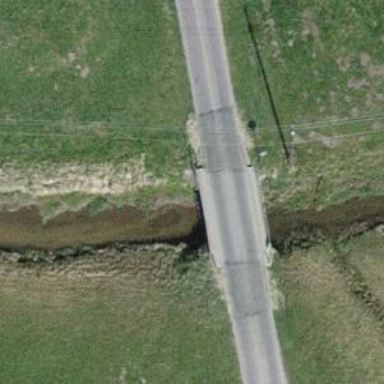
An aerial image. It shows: Tertiary road passing over bridge.